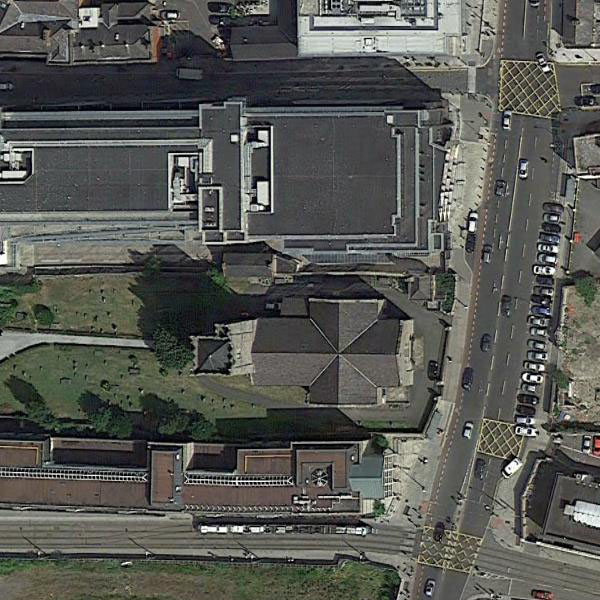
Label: Church